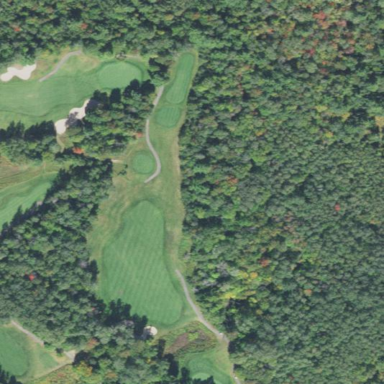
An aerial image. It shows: Rough area on grassy golf course.